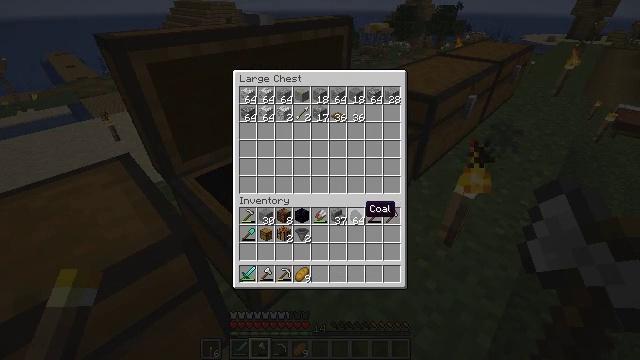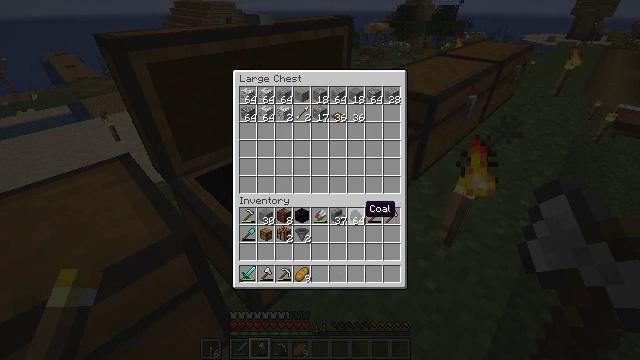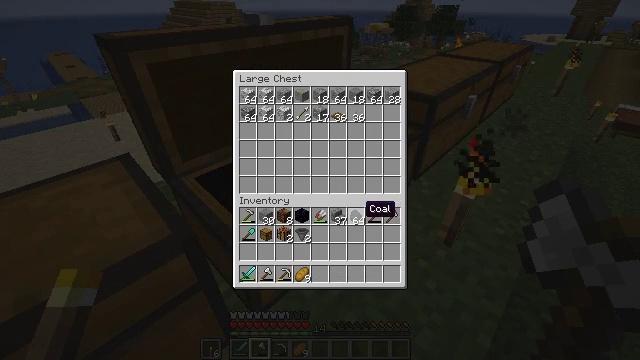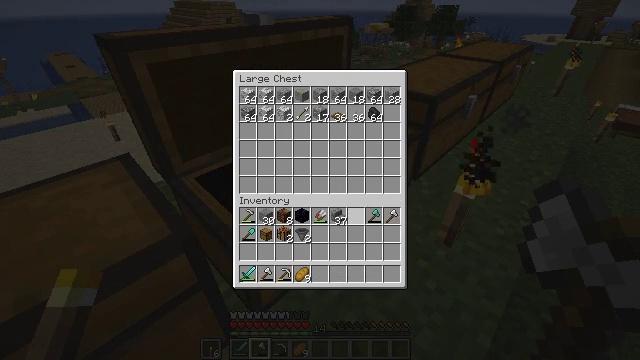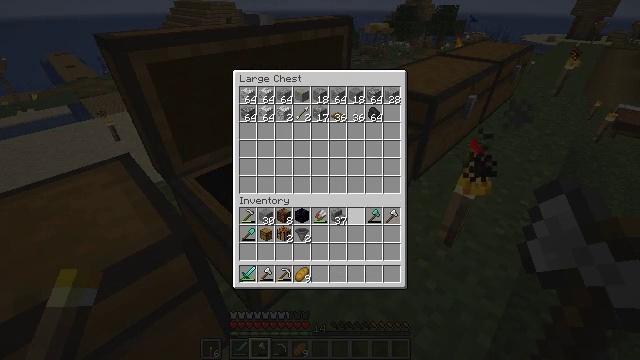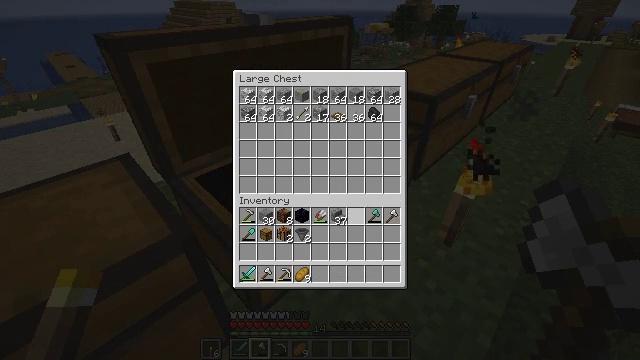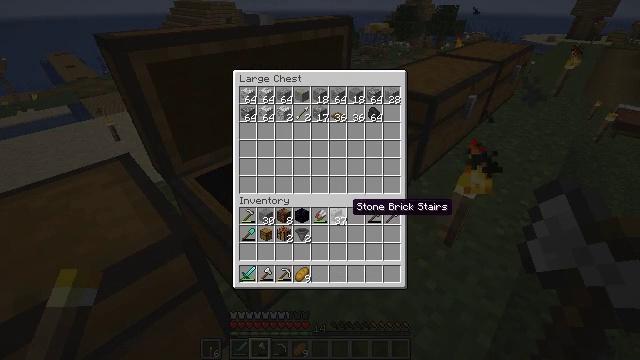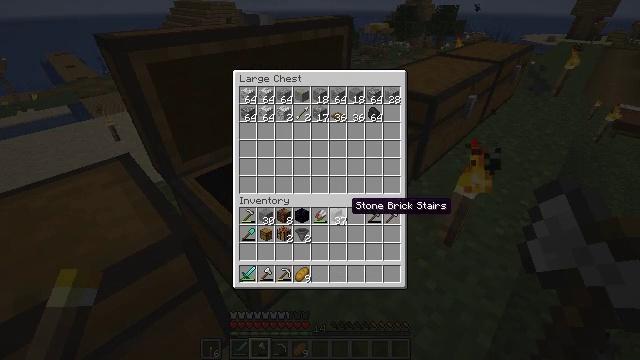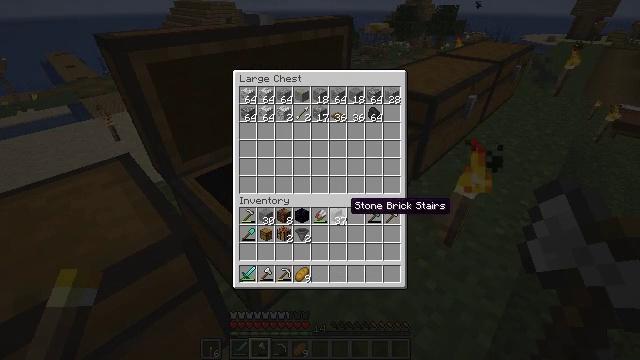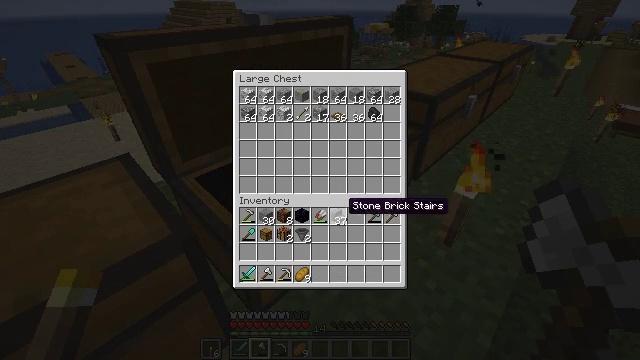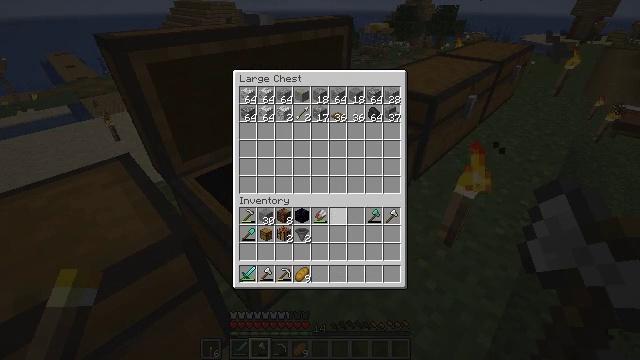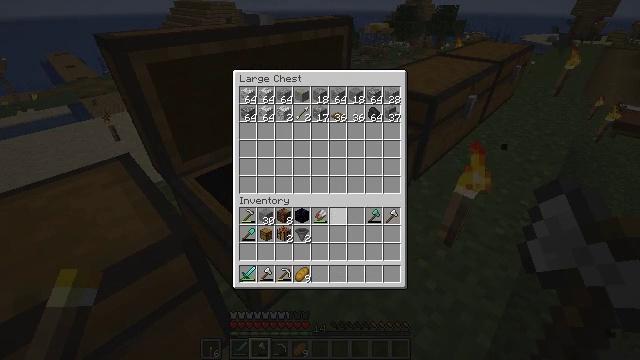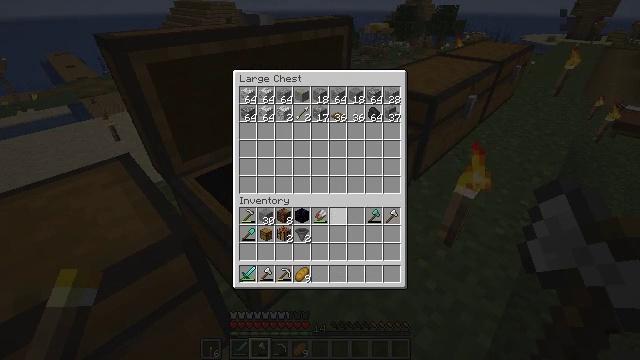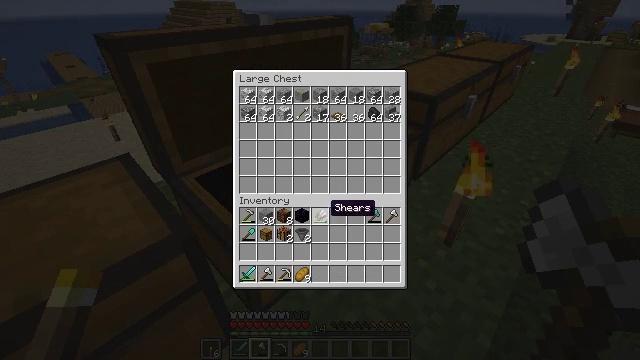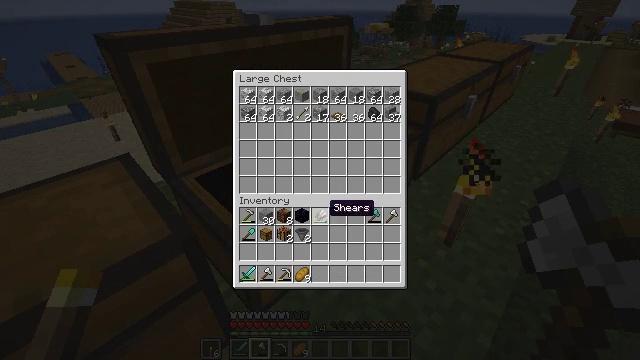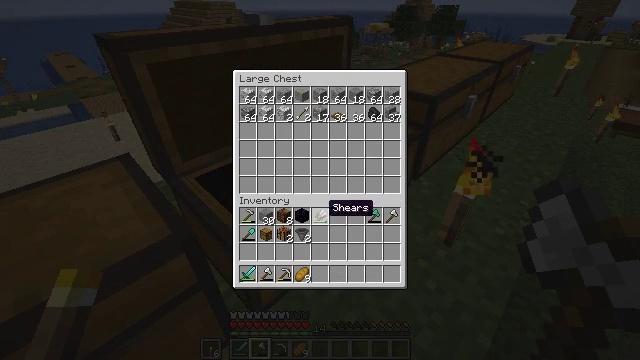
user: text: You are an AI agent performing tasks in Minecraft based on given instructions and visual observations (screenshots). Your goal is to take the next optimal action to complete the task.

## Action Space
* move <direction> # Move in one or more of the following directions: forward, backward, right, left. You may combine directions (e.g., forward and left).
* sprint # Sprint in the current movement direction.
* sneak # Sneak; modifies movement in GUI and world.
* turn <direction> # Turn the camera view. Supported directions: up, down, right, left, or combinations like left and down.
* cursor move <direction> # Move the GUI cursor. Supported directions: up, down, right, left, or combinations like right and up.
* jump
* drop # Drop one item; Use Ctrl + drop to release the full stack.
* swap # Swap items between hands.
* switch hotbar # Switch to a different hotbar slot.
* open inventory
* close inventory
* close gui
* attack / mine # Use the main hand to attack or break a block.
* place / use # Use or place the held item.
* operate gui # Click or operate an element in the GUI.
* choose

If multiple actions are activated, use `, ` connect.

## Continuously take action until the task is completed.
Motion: motion action
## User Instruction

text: Gather grass block for landscaping.
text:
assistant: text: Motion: sneak
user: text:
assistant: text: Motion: sneak
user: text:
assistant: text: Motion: sneak, operate gui
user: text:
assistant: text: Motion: sneak, operate gui
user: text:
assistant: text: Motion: sneak, cursor move left
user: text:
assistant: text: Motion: sneak
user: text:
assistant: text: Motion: sneak
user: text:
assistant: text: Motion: sneak
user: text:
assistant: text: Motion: sneak
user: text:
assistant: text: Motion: sneak, operate gui
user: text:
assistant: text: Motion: sneak, operate gui
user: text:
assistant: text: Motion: sneak
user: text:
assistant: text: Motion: sneak
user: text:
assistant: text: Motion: sneak
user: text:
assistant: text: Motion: sneak
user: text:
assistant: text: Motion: sneak, operate gui
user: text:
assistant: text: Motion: sneak, operate gui
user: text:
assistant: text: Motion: sneak, cursor move left, operate gui
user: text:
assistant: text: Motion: sneak, cursor move left
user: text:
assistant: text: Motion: sneak
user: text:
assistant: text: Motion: sneak
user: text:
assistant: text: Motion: sneak, operate gui
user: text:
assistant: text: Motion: sneak, operate gui
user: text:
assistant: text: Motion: sneak, cursor move down, operate gui
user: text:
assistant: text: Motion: sneak
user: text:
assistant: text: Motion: sneak, operate gui
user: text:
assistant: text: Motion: sneak, operate gui
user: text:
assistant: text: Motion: sneak, cursor move left, operate gui
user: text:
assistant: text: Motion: sneak, cursor move left
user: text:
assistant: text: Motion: sneak